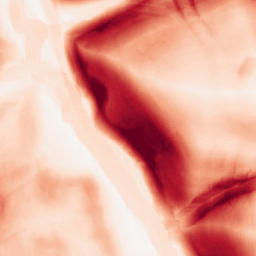
Category: morphological
Decomposition family: morphological_gradient
Decomposition parameters: size: 15
shape: square
Upsampling method: bilinear
Upsampling parameters: scale: 2
Upsampling scale: 2